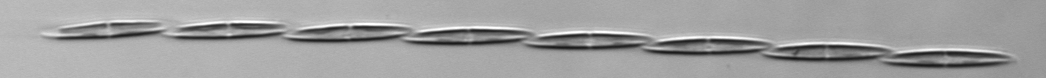
Label: Pseudo-nitzschia